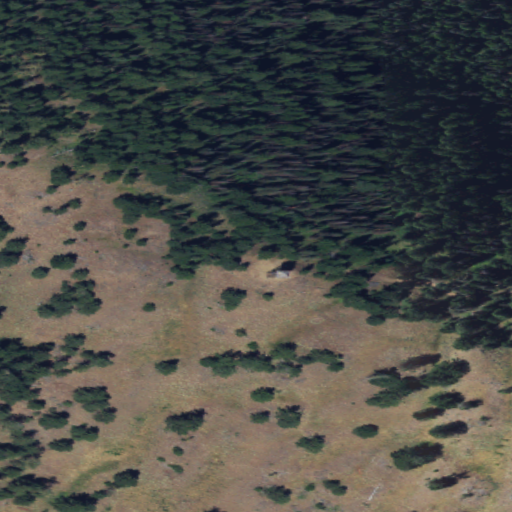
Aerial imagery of mountain in Washington named Funk Mountain containing evergreen forest, shrub, open development, and low intensity development